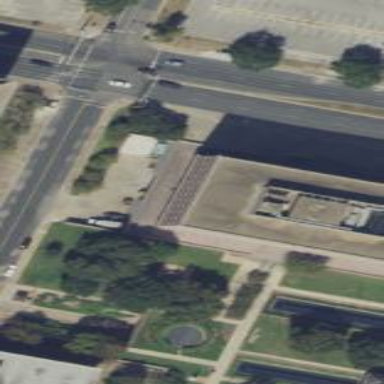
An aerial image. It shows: Government office building.